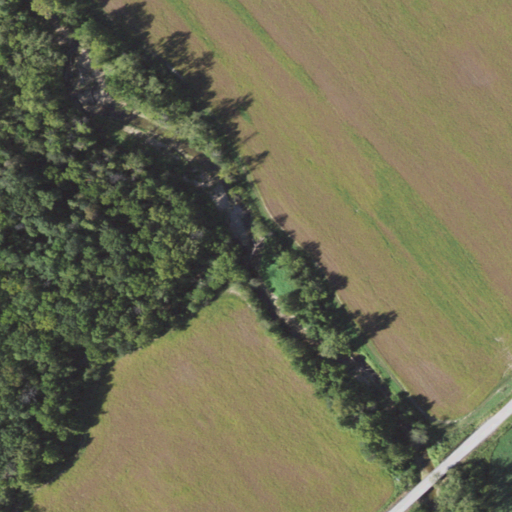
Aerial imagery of valley in Illinois named Shiloh Hollow containing cultivated crops, deciduous forest, woody wetlands, low intensity development, open development, and medium intensity development